Question: What do I need to do to make syntax highlighting work on octopress? Here's what I currently have:
'''
''' ruby
class Fixnum
def prime?
('1' * self) !~ /^1?$|^(11+?)+$/
end
end
'''
'''
There's no whitespace on the left side of the backtick and I place a single whitespace between the leftmost part of the editor and the code which I want to be highlighted.
I also tried codeblocks but no luck even if I already copy pasted the example on their site:
'''
{% codeblock lang:objc %}
[rectangle setX: 10 y: 10 width: 20 height: 20];
{% endcodeblock %}
'''
Is there anything else that I need to install? I believe codeblocks and backticks are already included when I installed octopress. But it still looks like this even if I include the language:

Any ideas?
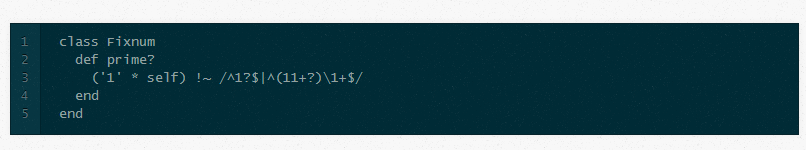
Answer: Have you solved your issue?
If not, you can try using (default is rdiscount + pygments).
Other possible engines are kramdown, redcarpet and maruku, which , so if you have issues with python this might solve them.
I wrote a <URL> about how to set up kramdown with Octopress, you can check it out.